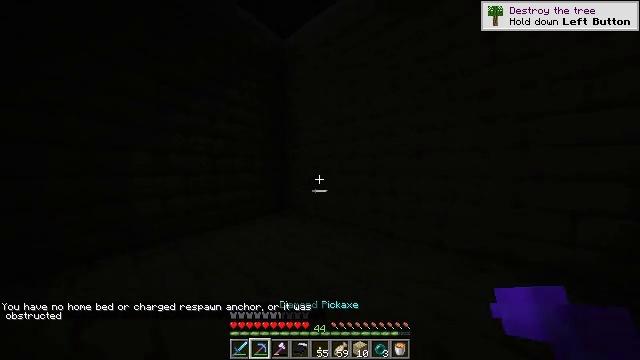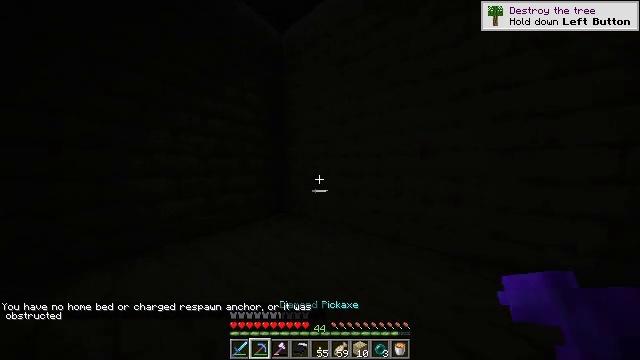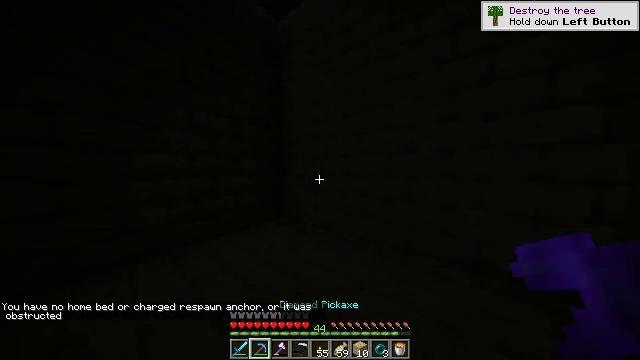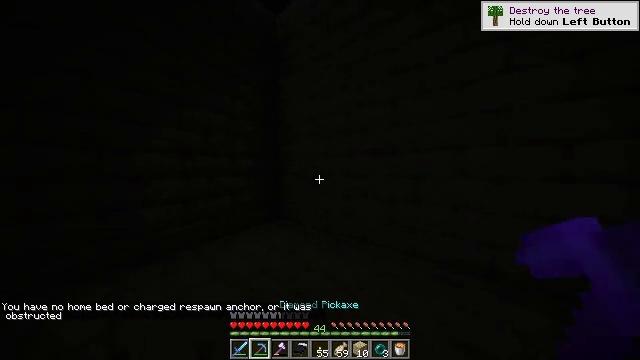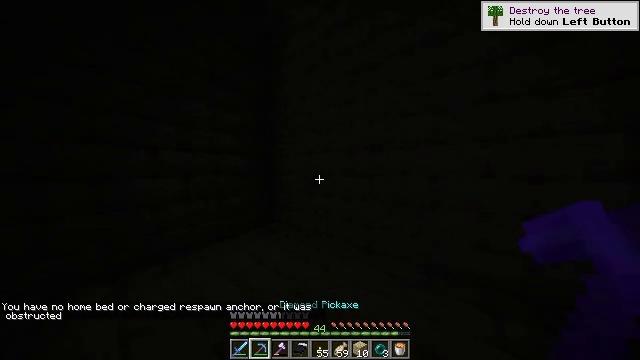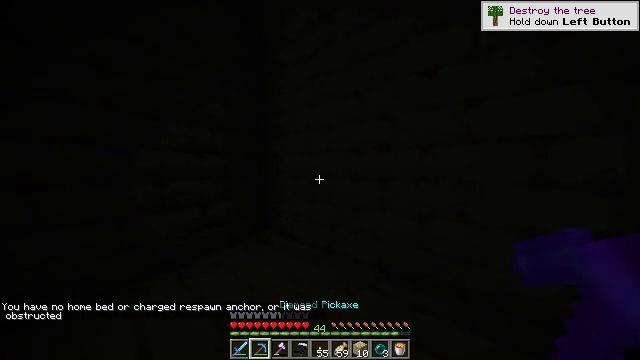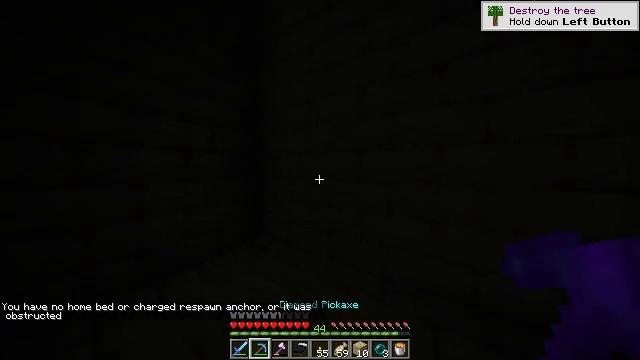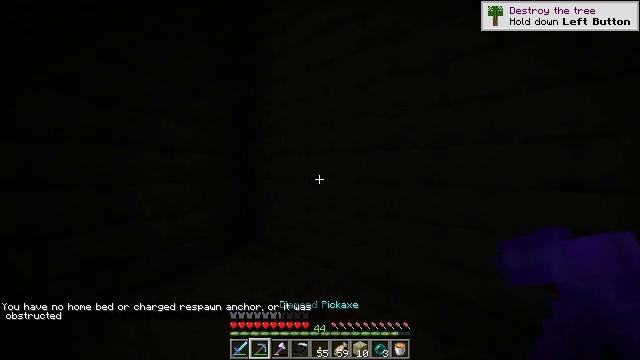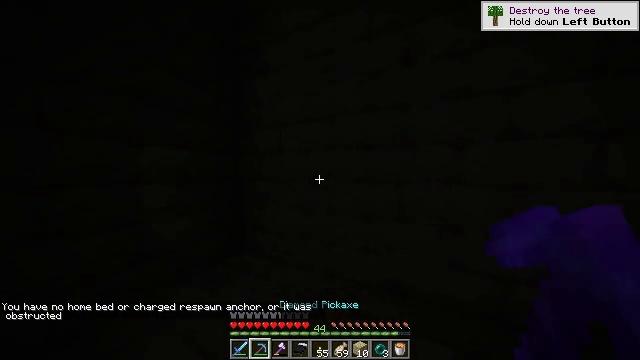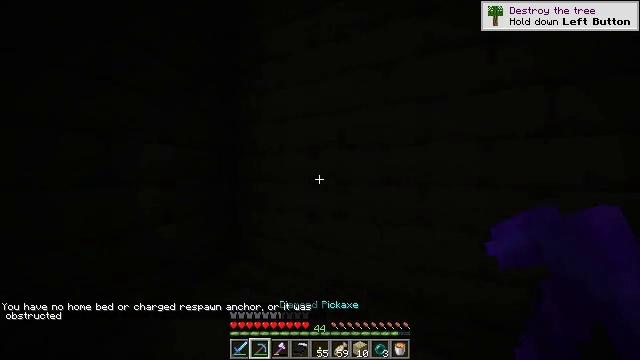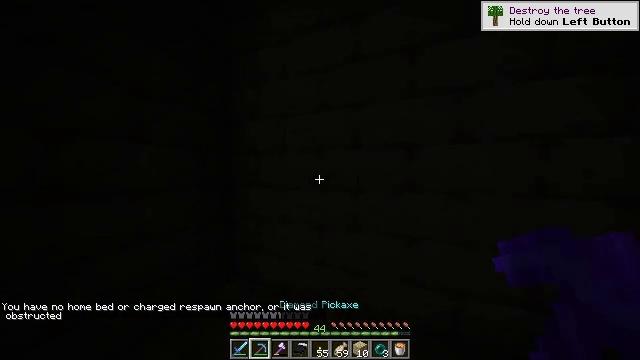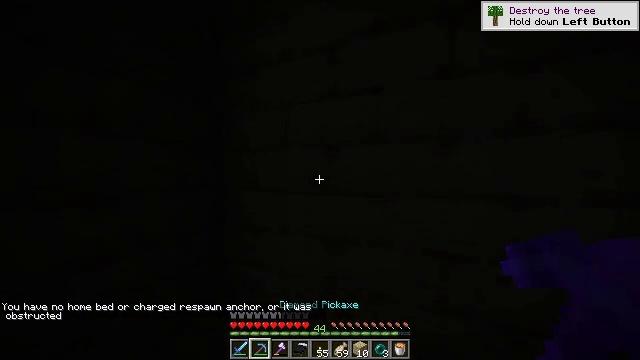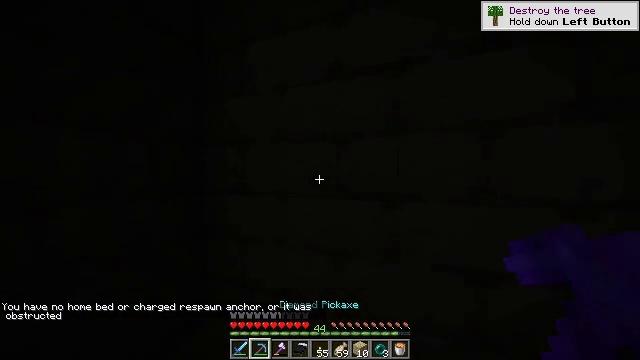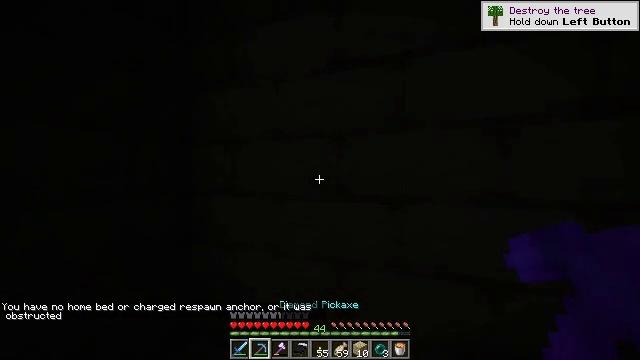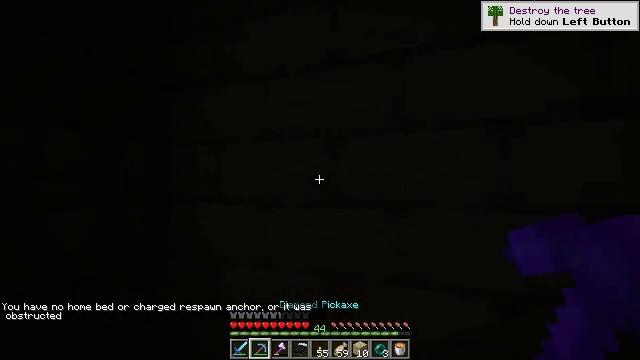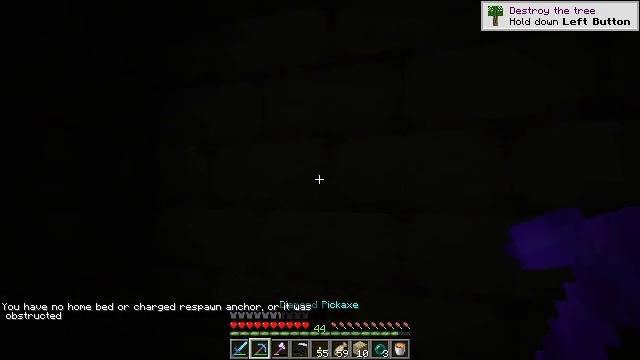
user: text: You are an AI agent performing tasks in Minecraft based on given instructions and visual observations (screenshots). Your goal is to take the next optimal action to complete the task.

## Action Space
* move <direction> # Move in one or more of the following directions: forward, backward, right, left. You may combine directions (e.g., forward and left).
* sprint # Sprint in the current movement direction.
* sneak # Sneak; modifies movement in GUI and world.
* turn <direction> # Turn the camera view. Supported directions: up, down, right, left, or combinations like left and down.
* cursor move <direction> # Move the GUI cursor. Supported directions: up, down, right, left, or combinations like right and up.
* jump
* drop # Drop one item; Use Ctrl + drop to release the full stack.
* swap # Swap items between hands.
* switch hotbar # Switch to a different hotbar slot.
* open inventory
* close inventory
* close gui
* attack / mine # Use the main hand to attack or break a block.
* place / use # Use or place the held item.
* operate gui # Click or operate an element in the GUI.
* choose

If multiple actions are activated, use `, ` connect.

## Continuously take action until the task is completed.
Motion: motion action
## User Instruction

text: Retrieve end stone bricks from the end.
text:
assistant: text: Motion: move forward
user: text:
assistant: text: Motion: move forward
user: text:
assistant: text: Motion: move forward
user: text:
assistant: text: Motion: move forward, turn right
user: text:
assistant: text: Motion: move forward and move left, turn right
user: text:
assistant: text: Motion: move forward and move left, turn right
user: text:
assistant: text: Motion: move forward and move left, turn right
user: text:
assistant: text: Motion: move forward and move left, turn right
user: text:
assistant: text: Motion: move forward, turn right
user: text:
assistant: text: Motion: move forward, turn right
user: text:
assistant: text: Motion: no_op
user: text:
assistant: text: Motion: no_op
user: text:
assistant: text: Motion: turn right
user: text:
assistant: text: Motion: turn right and up
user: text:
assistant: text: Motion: turn right and up
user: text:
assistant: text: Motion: attack / mine
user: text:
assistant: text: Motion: attack / mine
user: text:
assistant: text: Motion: attack / mine
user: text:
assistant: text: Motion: turn down, attack / mine
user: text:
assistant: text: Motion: turn down, attack / mine
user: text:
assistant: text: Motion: turn down, attack / mine
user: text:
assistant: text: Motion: turn down, attack / mine
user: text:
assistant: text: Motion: turn down, attack / mine
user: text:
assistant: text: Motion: turn down, attack / mine
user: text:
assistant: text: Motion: turn down, attack / mine
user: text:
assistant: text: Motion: attack / mine
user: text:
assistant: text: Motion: attack / mine
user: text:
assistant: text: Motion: attack / mine
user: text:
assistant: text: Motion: attack / mine
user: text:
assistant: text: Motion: attack / mine